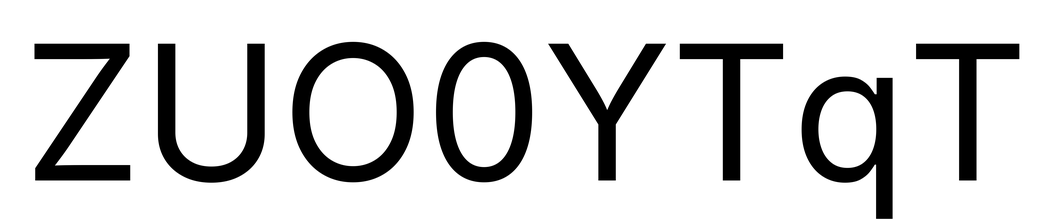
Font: Inter_Regular